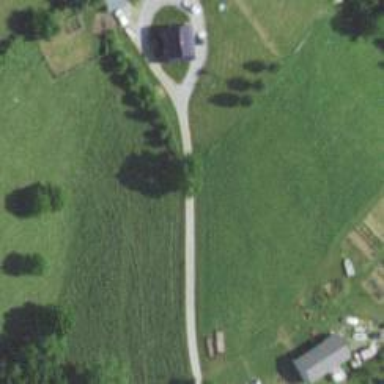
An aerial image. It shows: Driveway.